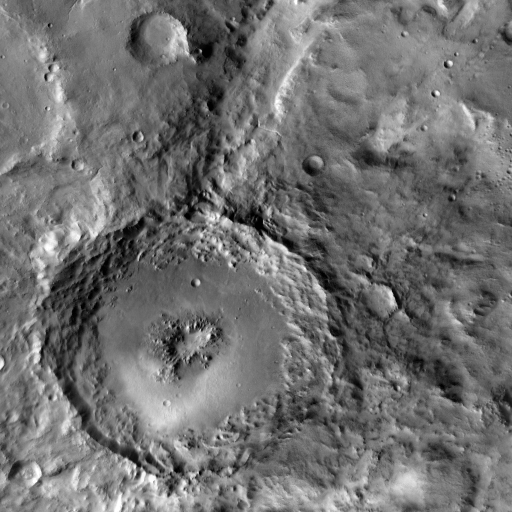
Crater classes present: Background, Other, Layered, Buried, Secondary